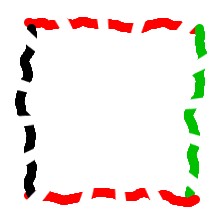
Shape: square